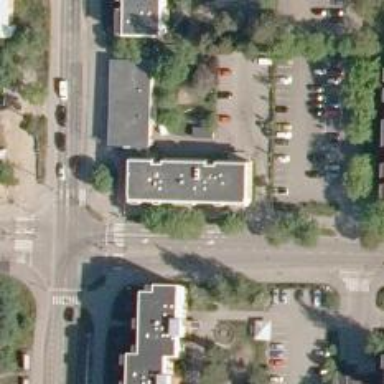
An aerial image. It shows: Convenience shop.